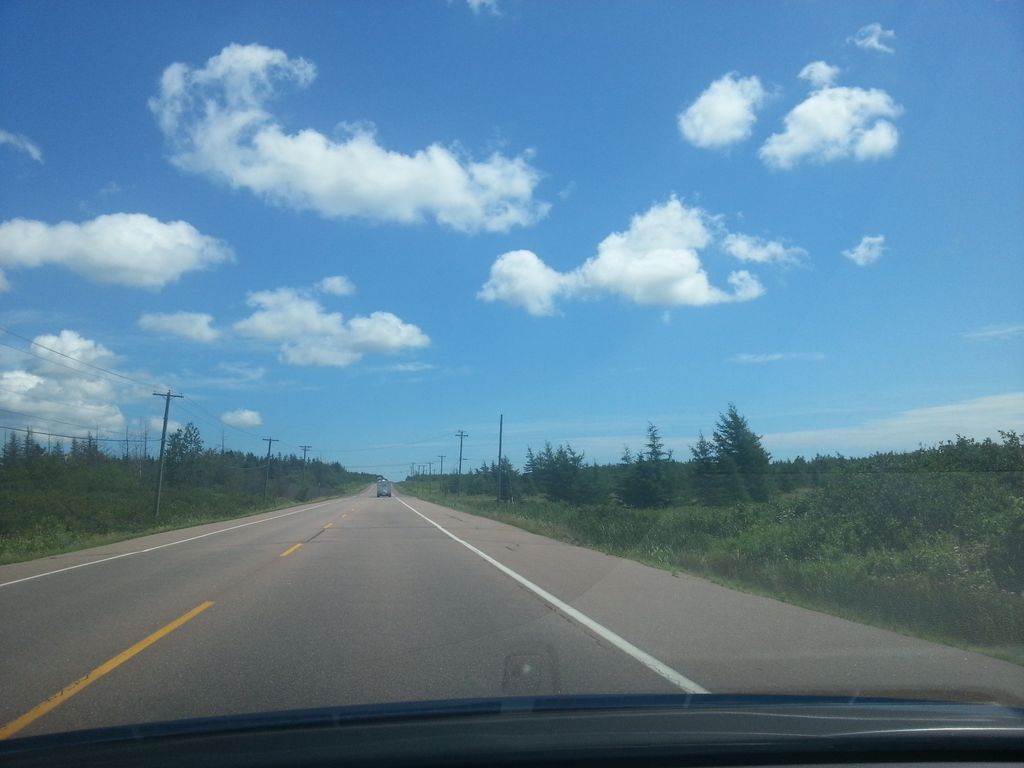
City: charlottetown